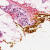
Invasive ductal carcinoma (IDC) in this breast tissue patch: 0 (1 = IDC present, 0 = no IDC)